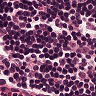
Metastatic tissue present: no